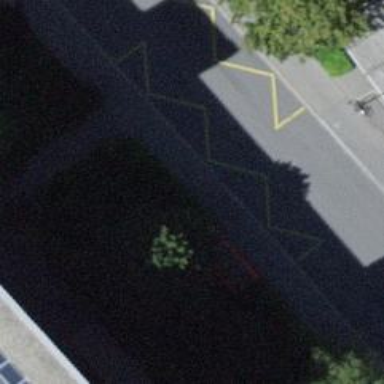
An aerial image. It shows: Bus stop with platform for public transport.